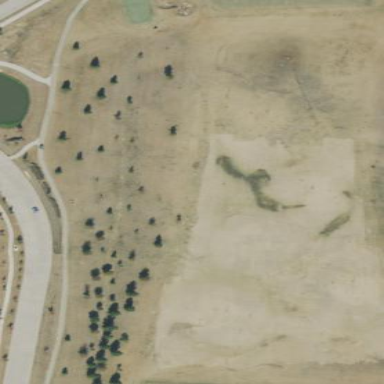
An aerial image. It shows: Area with grass used as rough in golf course.